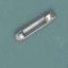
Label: Sand_carrier